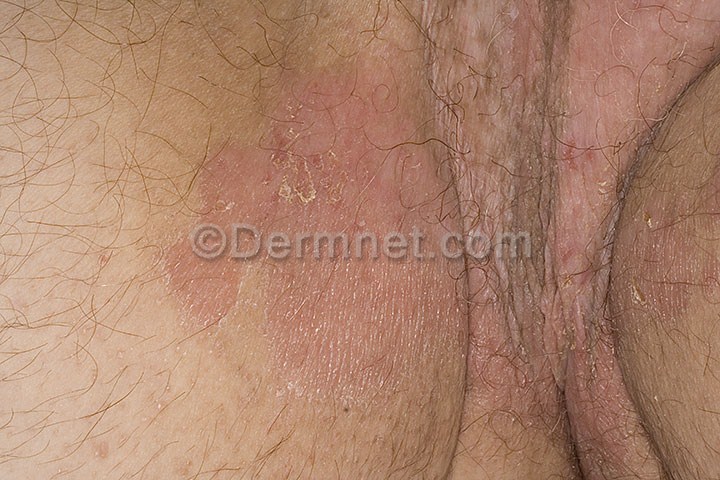
Disease: Tinea Ringworm Candidiasis and other Fungal Infections